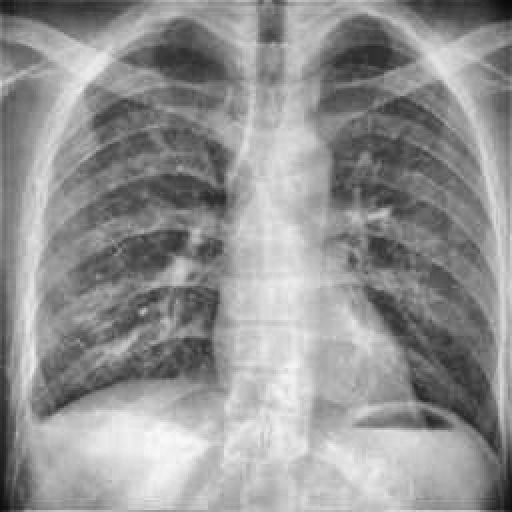
Finding: TUBERCULOSIS